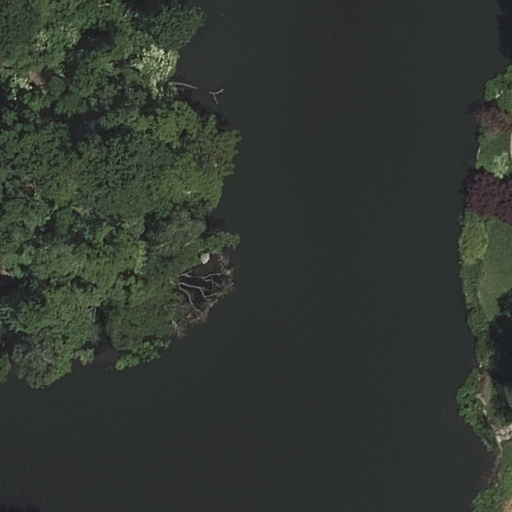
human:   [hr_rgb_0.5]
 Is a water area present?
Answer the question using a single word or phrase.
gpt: yes

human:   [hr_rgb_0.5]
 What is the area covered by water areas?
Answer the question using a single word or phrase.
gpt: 7814m2

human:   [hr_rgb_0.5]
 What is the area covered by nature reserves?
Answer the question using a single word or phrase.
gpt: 203m2

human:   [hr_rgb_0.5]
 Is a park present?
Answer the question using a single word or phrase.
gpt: yes

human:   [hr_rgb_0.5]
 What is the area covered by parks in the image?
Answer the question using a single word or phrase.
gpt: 10625m2

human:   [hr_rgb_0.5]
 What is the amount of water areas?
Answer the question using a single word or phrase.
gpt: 1

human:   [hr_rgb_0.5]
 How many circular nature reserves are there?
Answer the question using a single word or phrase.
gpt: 0

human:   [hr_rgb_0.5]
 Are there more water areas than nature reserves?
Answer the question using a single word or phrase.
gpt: no

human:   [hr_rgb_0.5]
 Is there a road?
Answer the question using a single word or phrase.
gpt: no

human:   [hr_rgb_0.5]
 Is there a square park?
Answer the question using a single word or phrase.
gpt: no

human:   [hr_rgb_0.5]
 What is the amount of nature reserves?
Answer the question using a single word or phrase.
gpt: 1

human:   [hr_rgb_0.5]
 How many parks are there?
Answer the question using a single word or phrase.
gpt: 1

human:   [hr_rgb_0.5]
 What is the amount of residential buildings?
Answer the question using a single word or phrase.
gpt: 0

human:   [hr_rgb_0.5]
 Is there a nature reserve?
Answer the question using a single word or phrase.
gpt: yes

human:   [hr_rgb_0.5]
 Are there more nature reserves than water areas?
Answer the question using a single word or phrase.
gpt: no

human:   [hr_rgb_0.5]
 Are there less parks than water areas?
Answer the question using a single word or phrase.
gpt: no

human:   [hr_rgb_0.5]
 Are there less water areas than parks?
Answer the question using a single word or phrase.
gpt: no

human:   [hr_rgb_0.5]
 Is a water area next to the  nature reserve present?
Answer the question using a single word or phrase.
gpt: yes

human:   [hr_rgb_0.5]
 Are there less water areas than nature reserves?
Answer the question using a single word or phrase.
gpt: no

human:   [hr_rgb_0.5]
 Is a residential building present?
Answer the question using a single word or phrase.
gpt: no

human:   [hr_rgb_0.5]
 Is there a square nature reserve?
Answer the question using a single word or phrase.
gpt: no

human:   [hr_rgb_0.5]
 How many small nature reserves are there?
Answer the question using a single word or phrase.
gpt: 0

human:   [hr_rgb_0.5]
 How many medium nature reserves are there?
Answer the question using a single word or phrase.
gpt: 1

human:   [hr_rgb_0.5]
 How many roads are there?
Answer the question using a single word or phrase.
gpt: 0

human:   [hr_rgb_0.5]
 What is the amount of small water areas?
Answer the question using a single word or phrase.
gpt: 0

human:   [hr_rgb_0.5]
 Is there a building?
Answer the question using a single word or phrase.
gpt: no

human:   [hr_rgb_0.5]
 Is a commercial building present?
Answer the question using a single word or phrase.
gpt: no

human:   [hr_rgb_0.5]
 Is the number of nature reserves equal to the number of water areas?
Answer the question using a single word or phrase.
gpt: yes

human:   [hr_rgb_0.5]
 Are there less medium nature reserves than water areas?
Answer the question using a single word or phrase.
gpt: no

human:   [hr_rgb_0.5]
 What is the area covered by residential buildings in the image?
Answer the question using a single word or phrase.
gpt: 0m2

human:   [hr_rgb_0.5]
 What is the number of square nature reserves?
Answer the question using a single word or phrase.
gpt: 0

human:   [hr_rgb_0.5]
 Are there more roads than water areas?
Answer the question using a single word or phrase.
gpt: no

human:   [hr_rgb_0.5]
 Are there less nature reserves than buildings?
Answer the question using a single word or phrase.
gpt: no

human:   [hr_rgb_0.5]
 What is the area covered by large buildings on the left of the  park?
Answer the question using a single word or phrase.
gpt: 0m2

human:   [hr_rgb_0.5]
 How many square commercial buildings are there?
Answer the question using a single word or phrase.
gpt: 0

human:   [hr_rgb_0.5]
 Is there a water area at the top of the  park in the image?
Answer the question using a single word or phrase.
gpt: no

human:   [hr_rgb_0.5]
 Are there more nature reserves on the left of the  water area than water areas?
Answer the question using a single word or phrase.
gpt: no

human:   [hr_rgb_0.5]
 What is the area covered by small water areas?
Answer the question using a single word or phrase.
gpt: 0m2

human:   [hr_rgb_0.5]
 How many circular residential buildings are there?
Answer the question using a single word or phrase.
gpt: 0

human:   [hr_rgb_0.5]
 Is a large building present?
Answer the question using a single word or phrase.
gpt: no

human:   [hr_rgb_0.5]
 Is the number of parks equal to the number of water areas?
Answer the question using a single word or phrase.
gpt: yes

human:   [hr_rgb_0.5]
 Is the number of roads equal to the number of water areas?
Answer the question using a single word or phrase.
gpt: no

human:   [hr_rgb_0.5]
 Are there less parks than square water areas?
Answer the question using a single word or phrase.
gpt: no

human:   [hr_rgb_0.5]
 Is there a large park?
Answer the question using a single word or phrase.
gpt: yes

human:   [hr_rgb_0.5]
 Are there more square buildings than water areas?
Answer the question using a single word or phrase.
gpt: no

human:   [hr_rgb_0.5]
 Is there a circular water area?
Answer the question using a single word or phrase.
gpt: no

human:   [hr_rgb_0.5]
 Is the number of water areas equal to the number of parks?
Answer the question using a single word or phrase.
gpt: yes

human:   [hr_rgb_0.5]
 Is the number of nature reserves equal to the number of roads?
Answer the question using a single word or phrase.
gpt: no

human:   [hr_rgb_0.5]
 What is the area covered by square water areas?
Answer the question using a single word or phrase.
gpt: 0m2

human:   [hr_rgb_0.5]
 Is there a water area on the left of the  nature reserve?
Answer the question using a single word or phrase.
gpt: no

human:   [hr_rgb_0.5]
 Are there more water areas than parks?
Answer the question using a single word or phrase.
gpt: no

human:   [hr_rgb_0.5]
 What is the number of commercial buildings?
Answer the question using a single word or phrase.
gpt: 0

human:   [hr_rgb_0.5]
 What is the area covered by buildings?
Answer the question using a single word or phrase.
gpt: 0m2

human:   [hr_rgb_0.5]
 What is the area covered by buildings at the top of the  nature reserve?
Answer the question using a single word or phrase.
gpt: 0m2

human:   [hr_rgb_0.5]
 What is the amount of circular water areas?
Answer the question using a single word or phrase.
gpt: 0

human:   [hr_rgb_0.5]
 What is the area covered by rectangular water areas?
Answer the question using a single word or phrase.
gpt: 0m2

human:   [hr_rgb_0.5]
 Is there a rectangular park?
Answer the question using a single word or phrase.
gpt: yes

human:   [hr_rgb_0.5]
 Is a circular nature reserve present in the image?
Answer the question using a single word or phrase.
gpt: no

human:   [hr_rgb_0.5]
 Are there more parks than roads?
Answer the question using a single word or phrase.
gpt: yes

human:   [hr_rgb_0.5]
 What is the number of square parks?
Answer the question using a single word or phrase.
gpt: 0

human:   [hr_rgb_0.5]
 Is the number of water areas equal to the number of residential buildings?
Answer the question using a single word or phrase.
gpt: no

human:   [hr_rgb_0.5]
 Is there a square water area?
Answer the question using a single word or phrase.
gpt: no

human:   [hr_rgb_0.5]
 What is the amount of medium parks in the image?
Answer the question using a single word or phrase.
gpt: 0

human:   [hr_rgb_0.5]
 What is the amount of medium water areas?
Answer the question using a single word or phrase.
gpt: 0